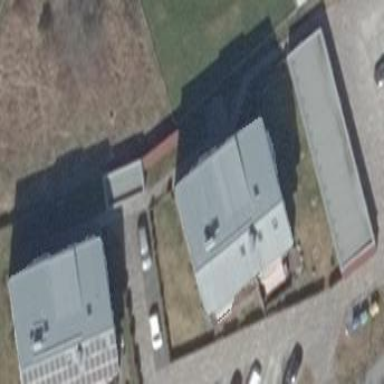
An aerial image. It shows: Block of apartments with flat grey roof.